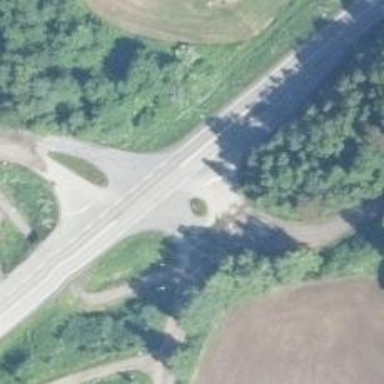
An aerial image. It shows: Road with stop sign.